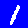
Digit: 1